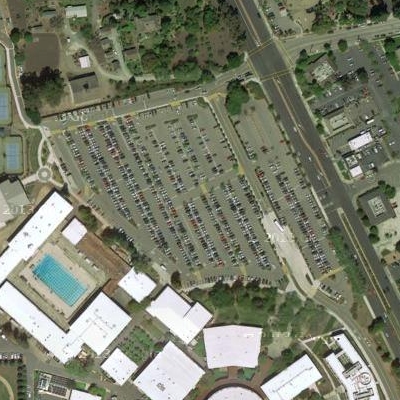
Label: Parking